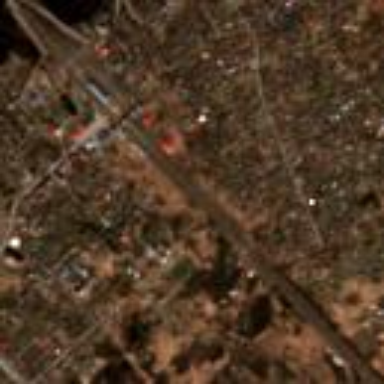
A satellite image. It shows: Railway area.